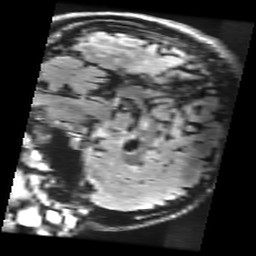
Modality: FLAIR
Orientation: sagittal
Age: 20
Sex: female
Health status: healthy
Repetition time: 12 s
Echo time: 0.09782 s